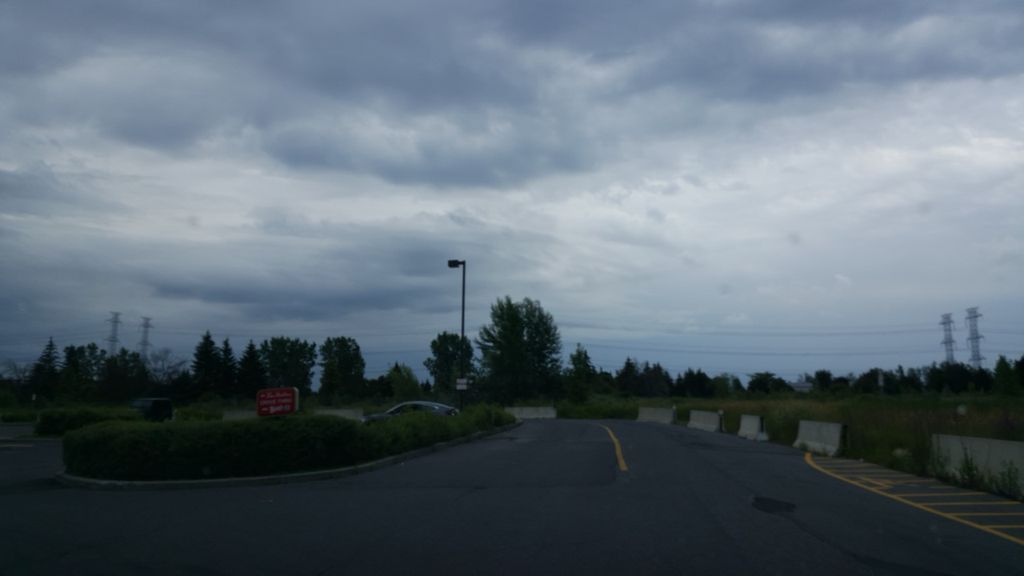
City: ottawa-gatineau